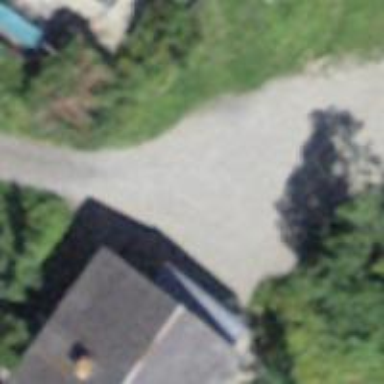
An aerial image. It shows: Unpaved driveway with service road designation.